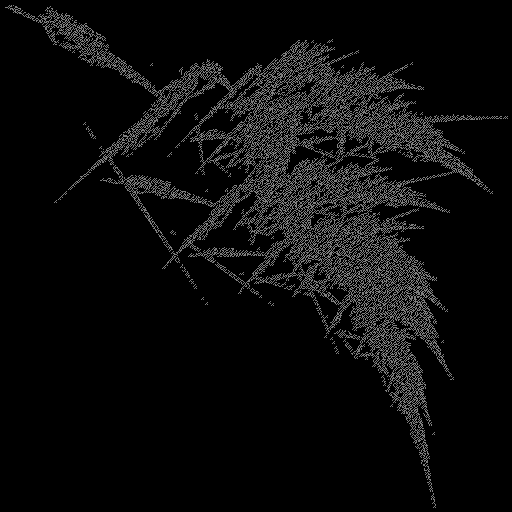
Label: turbanshell